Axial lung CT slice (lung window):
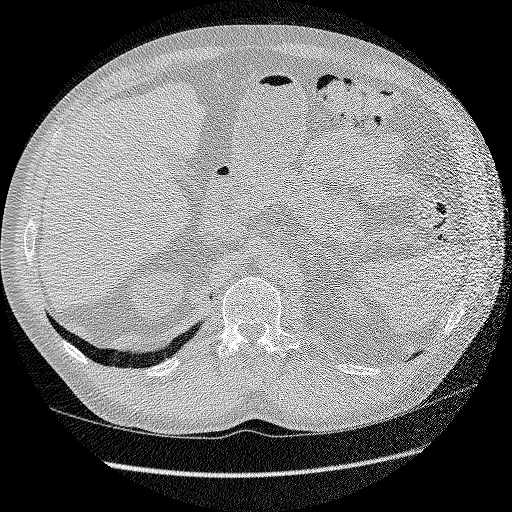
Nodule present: no